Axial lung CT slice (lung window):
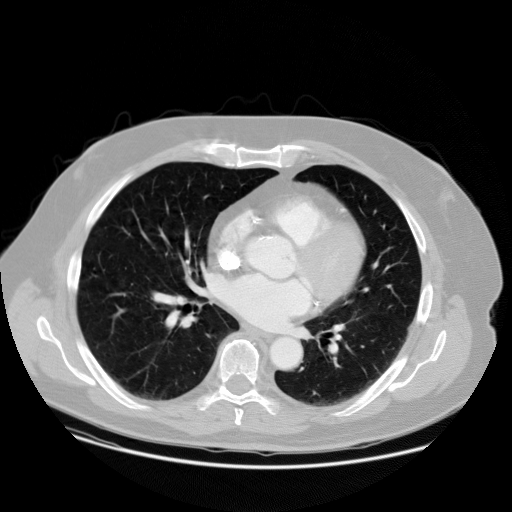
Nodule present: no